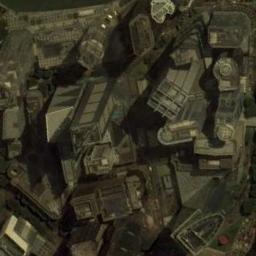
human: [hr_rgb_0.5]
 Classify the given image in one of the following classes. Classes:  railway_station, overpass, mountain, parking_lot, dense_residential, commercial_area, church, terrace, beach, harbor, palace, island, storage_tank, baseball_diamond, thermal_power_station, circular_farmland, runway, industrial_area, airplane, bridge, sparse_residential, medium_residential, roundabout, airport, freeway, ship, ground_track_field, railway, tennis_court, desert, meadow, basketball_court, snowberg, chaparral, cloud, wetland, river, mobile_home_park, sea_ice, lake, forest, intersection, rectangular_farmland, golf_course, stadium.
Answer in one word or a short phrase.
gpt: commercial_area